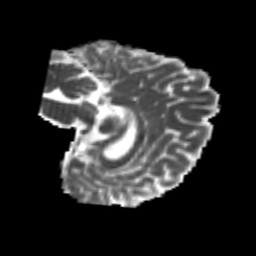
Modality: MD
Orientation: sagittal
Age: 23
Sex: female
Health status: healthy
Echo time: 0.074 s